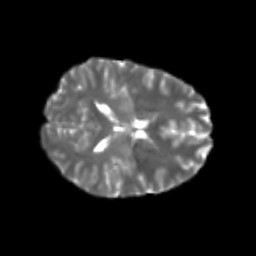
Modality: T2w
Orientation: axial
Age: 24
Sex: female
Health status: healthy
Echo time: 0.074 s